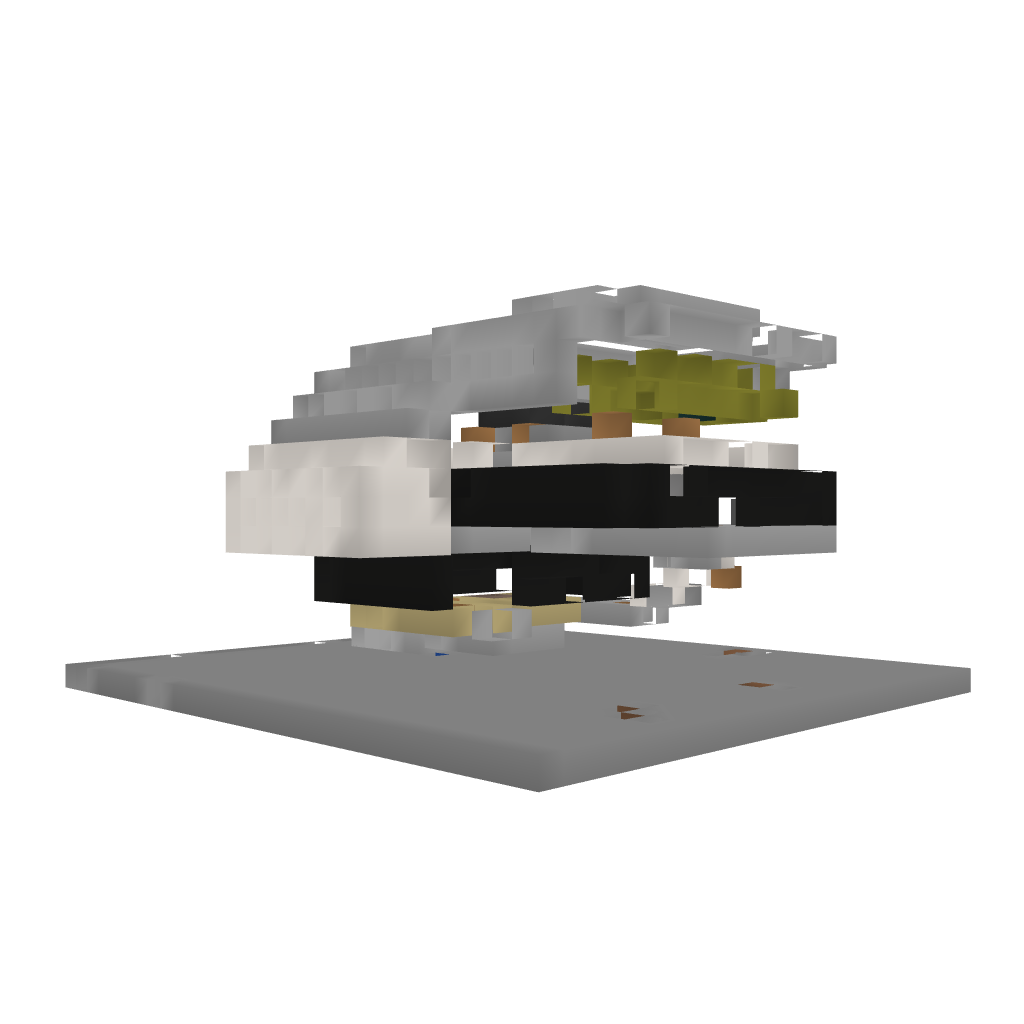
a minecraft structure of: Ambages